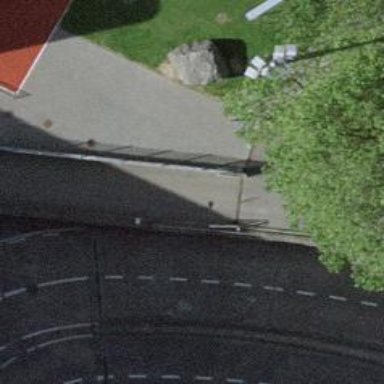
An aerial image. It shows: Bollard barrier.